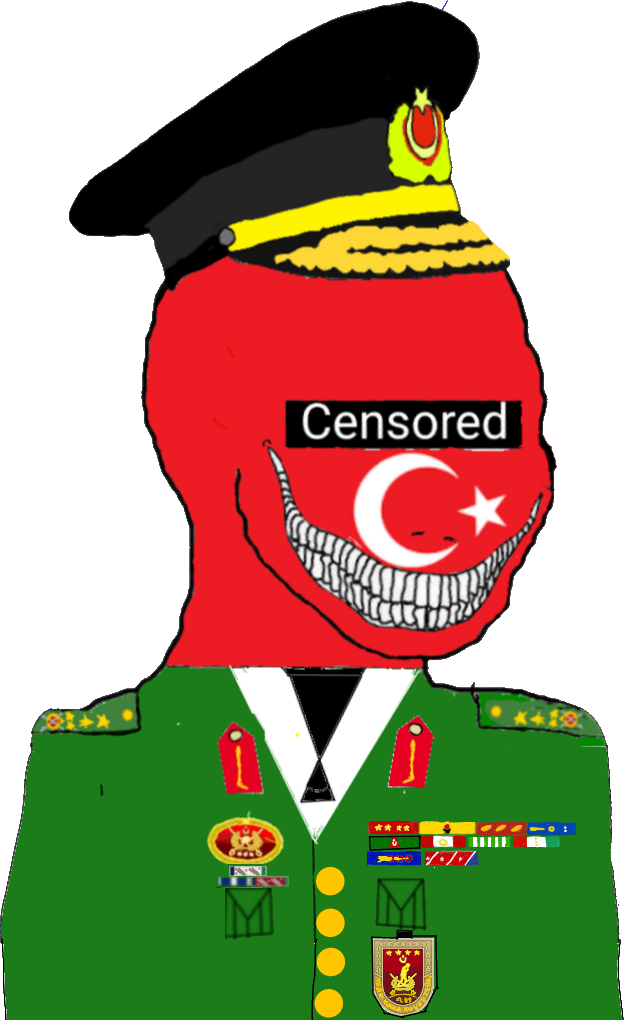
Label: 5_Oomer